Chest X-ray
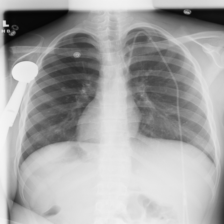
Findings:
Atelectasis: negative
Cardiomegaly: negative
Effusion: negative
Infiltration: negative
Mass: negative
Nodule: negative
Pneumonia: negative
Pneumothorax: negative
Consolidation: negative
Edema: negative
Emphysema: negative
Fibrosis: negative
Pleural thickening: negative
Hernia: negative